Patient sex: F
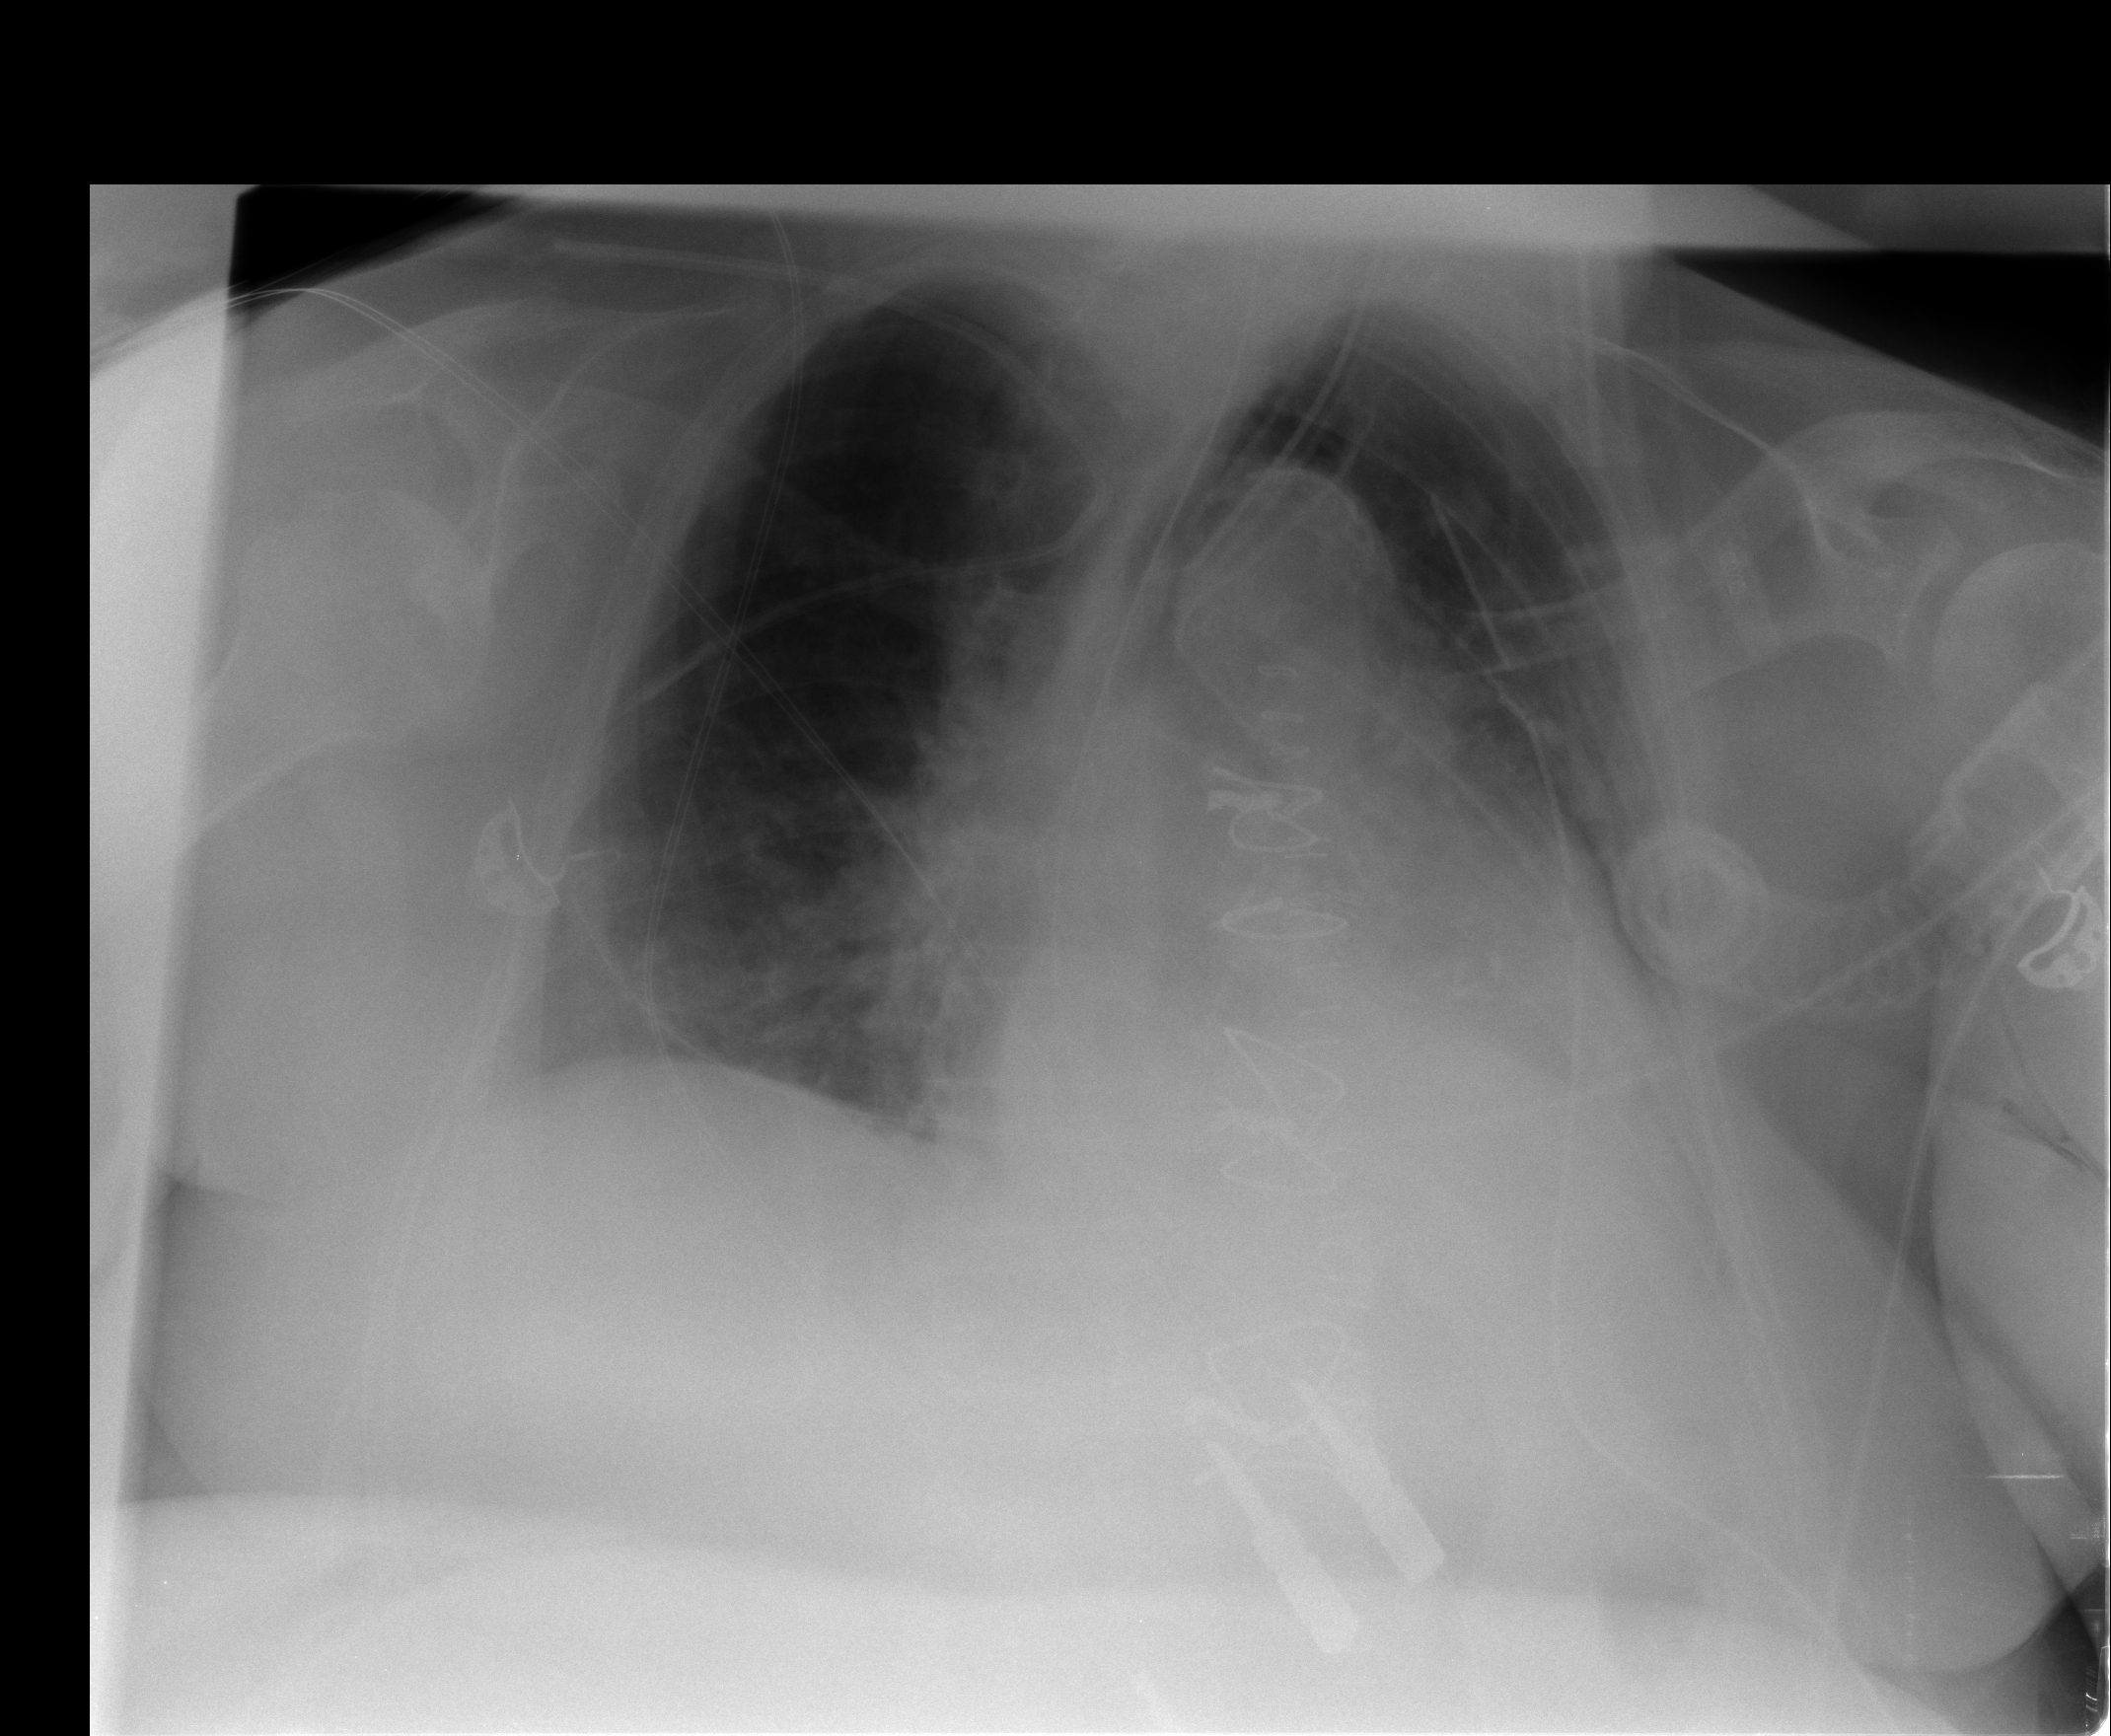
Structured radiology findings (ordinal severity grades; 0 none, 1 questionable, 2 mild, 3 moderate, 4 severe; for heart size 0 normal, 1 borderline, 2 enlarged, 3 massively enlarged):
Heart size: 2
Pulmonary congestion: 2
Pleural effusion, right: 0
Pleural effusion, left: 2
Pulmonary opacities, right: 0
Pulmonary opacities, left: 2
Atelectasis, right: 2
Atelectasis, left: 2